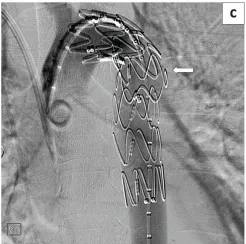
(c) Sagittal digital subtraction angiogram after endovascular aneurysm repair with the stent in place (arrow).
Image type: radiology (x_ray)